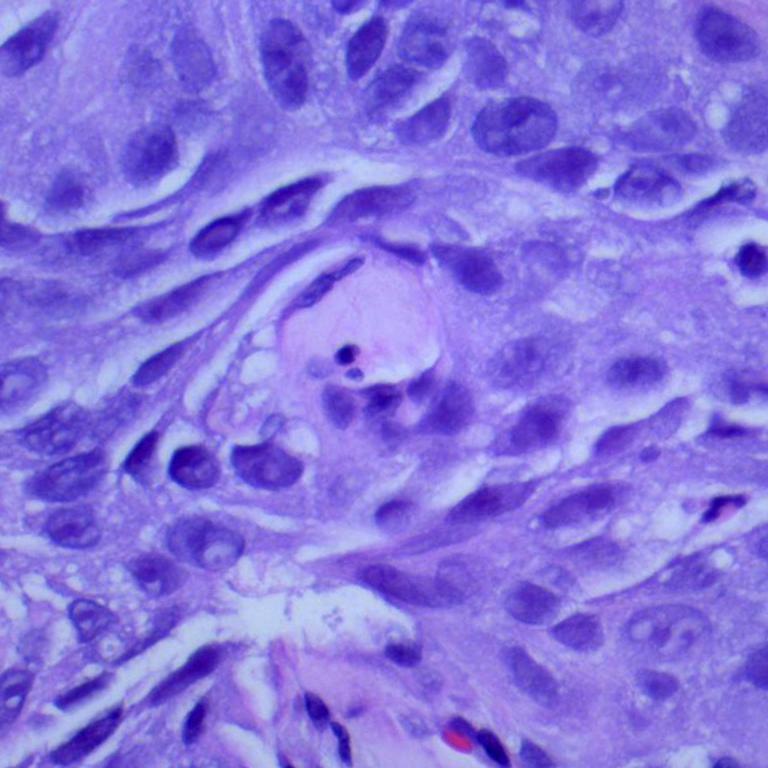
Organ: lung
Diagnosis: squamous carcinomas